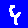
Digit: 9